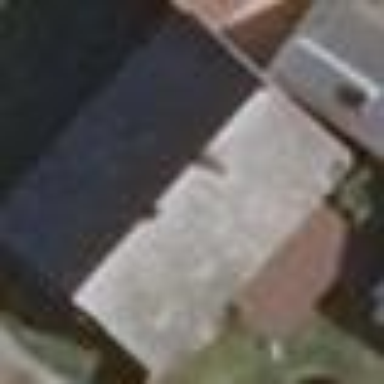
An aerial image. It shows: House with flat dark grey roof.